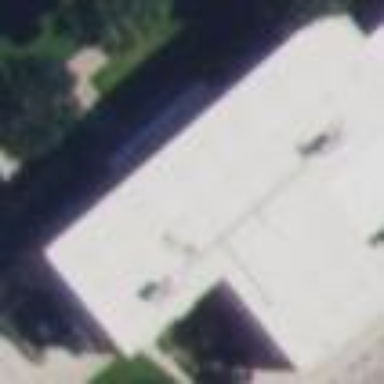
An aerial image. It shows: College building.